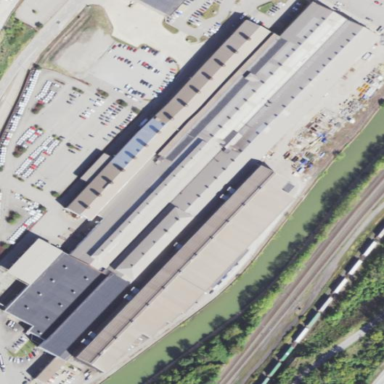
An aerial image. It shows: Industrial building.